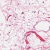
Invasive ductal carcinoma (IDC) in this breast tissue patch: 0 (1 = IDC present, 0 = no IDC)